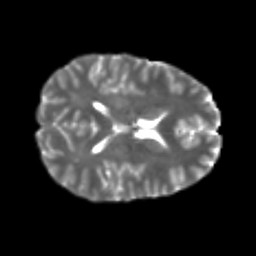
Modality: T2w
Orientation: axial
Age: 20
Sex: female
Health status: healthy
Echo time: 0.074 s